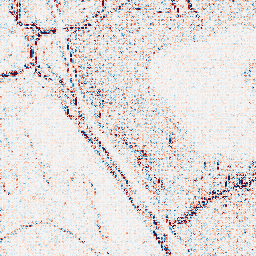
Category: wavelet
Decomposition family: wavelet_reverse_biorthogonal
Decomposition parameters: wavelet: rbio1.3
level: 1
Upsampling method: sinc_blackman
Upsampling parameters: scale: 2
kernel_size: 4
Upsampling scale: 2